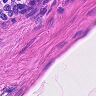
Metastatic tissue present: no